Aerial crown-view tile of a tropical tree (Barro Colorado Island, Panama), acquired 20250818:
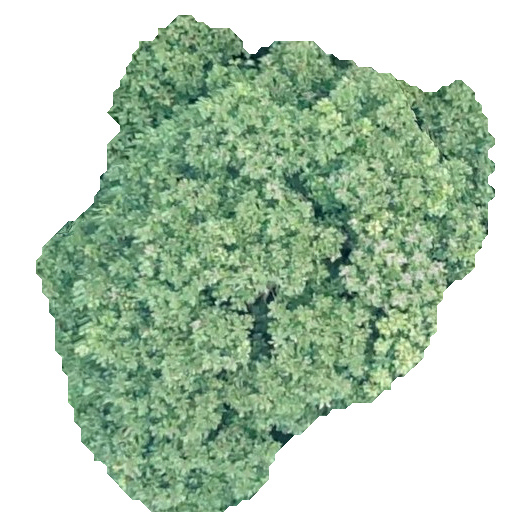
Species: Dipteryx oleifera
GBIF accepted scientific name: Dipteryx oleifera
Crown area: 217.21 m²